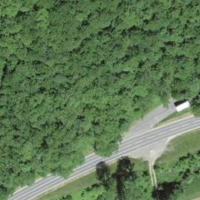
EUNIS habitat code: 41
Species observed at this site:
Linaria vulgaris